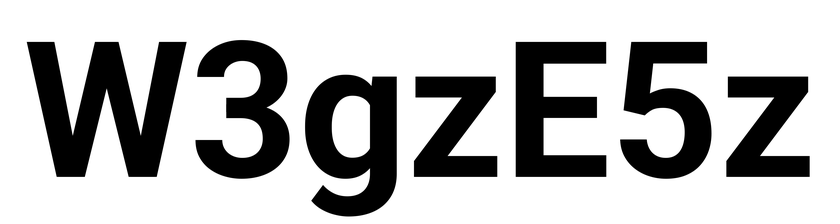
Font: Roboto_Bold